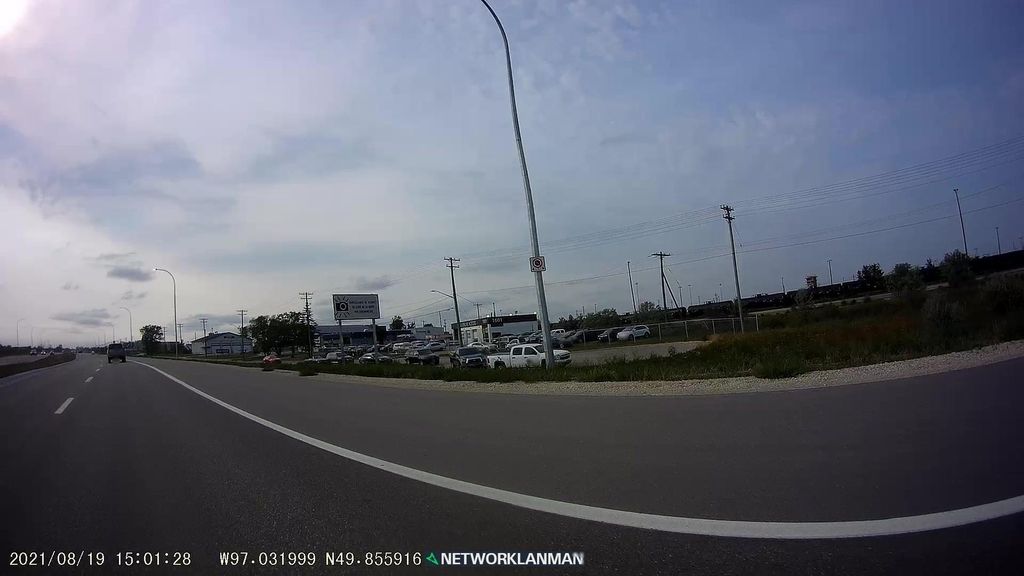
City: winnipeg